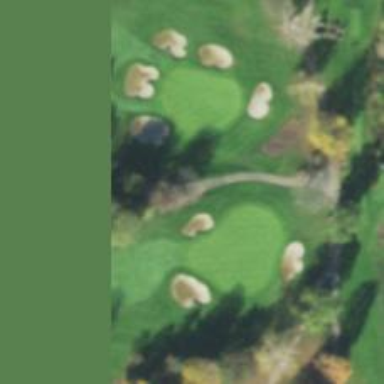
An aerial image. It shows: Path used for both walking and golf.